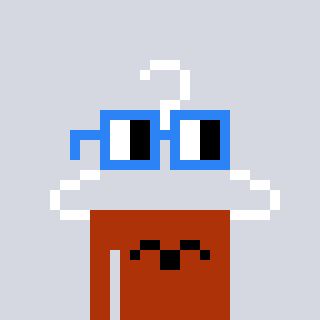
a pixel art character with square blue glasses, a hanger-shaped head and a hotbrown-colored body on a cool background